Question: I am creating an Android app which has a main RelativeLayout and some LinearLayout within it.
Now i have this problem. When dragging items to the editor, e.g. a LinearLayout, it doesn't fit to the full width of the screen. How can I make this possible? This is my XML:
'''
<RelativeLayout xmlns:android="http://schemas.android.com/apk/res/android"
xmlns:tools="http://schemas.android.com/tools"
android:layout_width="fill_parent"
android:layout_height="fill_parent"
android:fillViewport="true"
android:gravity="fill"
android:paddingBottom="@dimen/activity_vertical_margin"
android:paddingLeft="@dimen/activity_horizontal_margin"
android:paddingRight="@dimen/activity_horizontal_margin"
android:paddingTop="@dimen/activity_vertical_margin"
tools:context=".MainActivity" >
<LinearLayout
android:id="@+id/itemDetailLayout"
android:layout_width="wrap_content"
android:layout_height="wrap_content"
android:layout_alignParentLeft="true"
android:layout_alignParentRight="true"
android:layout_alignParentTop="true"
android:orientation="vertical"
android:fillViewport="true" >
<LinearLayout
android:layout_width="match_parent"
android:layout_height="wrap_content"
android:orientation="horizontal" >
<ImageView
android:id="@+id/itemImage"
android:layout_width="wrap_content"
android:layout_height="wrap_content"
android:minHeight="40dp"
android:minWidth="40dp"
android:src="@drawable/ic_launcher" />
<TextView
android:id="@+id/itemName"
android:layout_width="wrap_content"
android:layout_height="wrap_content"
android:layout_marginLeft="20dp"
android:text="Name"
android:textAppearance="?android:attr/textAppearanceMedium" />
</LinearLayout>
<LinearLayout
android:layout_width="wrap_content"
android:layout_height="match_parent"
android:orientation="vertical"
android:fillViewport="true" >
<TextView
android:id="@+id/itemRecentHigh"
android:layout_width="wrap_content"
android:layout_height="wrap_content"
android:text="Recent High" />
<TextView
android:id="@+id/itemRecentLow"
android:layout_width="wrap_content"
android:layout_height="wrap_content"
android:text="Recent Low" />
<TextView
android:id="@+id/itemAverage"
android:layout_width="wrap_content"
android:layout_height="wrap_content"
android:text="Average" />
</LinearLayout>
</LinearLayout>
<LinearLayout
android:id="@+id/listViewLayout"
android:layout_width="match_parent"
android:layout_height="match_parent"
android:layout_below="@+id/itemDetailLayout"
android:layout_marginTop="10dp"
android:fillViewport="true"
android:gravity="fill_horizontal"
android:orientation="vertical" >
<ListView
android:id="@+id/searchListView"
android:layout_width="match_parent"
android:layout_height="fill_parent"
android:fillViewport="true" >
</ListView>
</LinearLayout>
'''
Added a screenshot for more info. Added blue background to have some contrast.

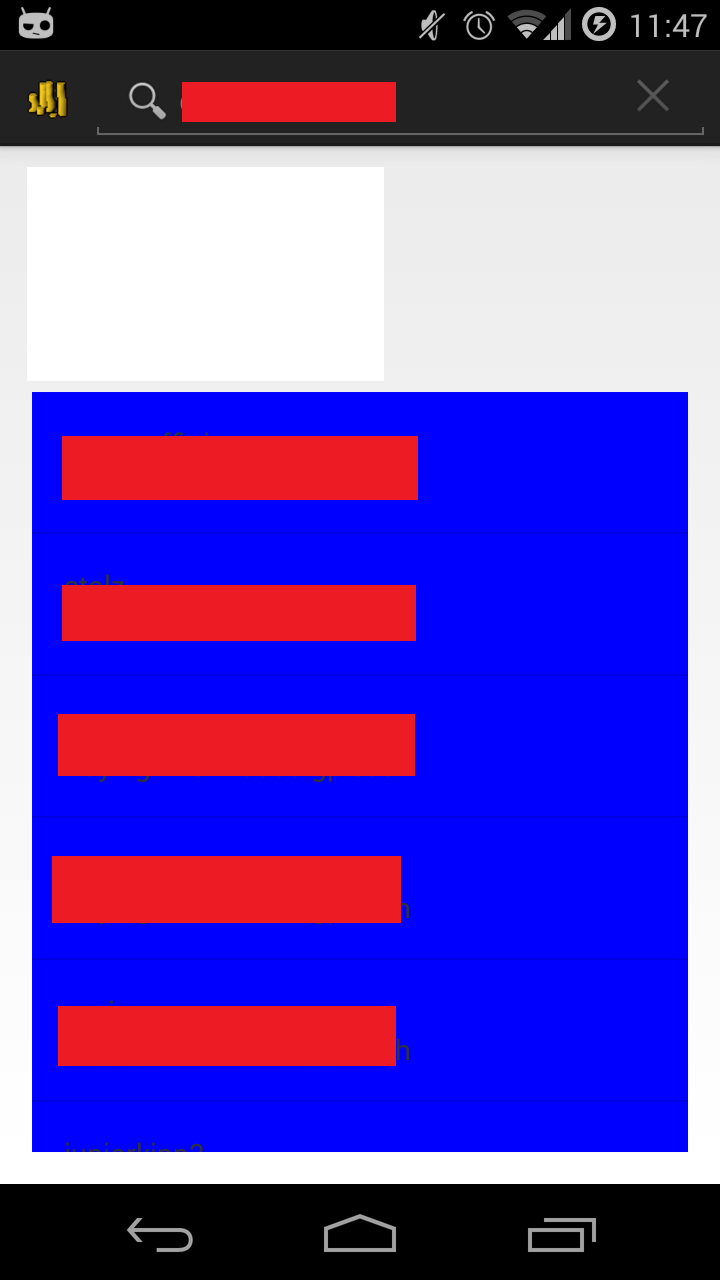
Answer: Replace this:
'''
android:layout_width="wrap_content"
android:layout_height="wrap_content"
'''
With
'''
android:layout_width="match_parent"
android:layout_height="wrap_content"
'''
into your 'LinearLayout' or Remove all the Padding from main 'RelativeLayout'